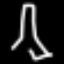
Label: The Eiffel Tower